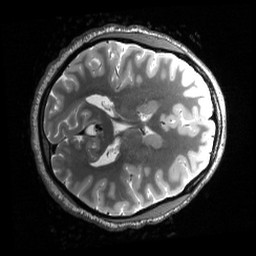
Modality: T2w
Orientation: axial
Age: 18
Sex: female
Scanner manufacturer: siemens
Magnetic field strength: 3 T
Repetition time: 3.2 s
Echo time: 0.565 s